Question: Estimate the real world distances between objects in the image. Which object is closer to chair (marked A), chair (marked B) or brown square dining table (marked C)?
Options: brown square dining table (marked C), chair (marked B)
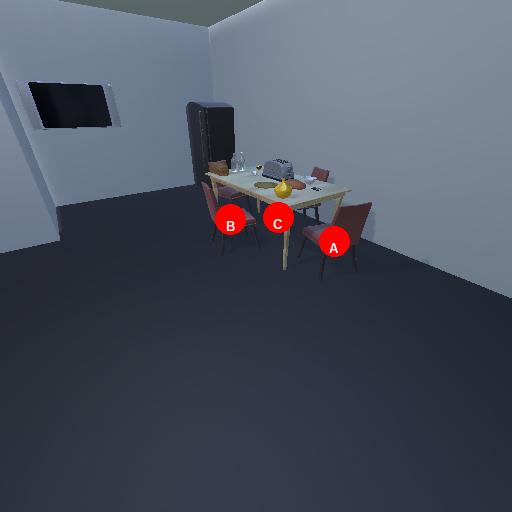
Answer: brown square dining table (marked C)